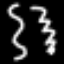
Label: squiggle